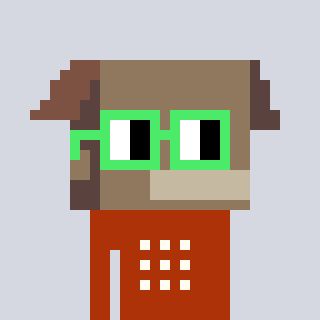
a pixel art character with square light green glasses, a box-shaped head and a hotbrown-colored body on a cool background